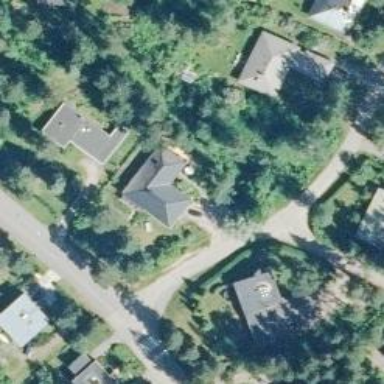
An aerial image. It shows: Suburb.